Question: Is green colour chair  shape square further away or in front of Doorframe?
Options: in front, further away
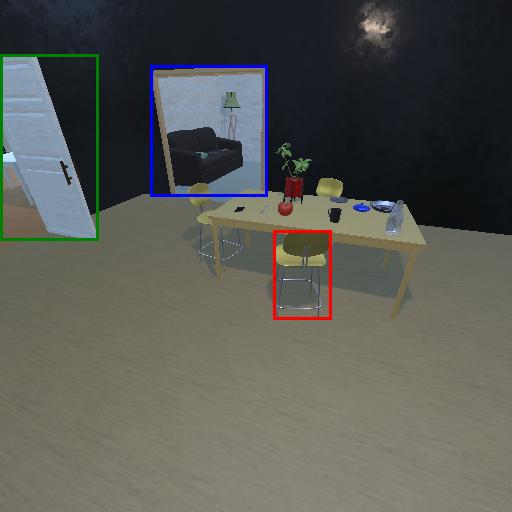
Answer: in front